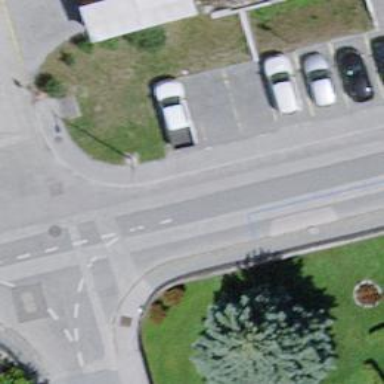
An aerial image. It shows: Unmarked crossing on footway.